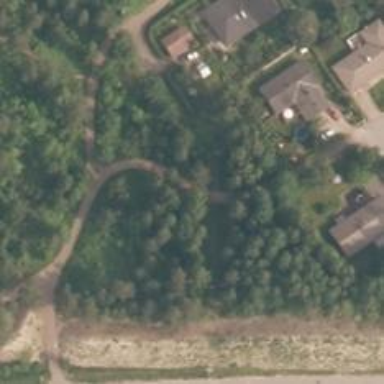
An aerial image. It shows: Cycleway.